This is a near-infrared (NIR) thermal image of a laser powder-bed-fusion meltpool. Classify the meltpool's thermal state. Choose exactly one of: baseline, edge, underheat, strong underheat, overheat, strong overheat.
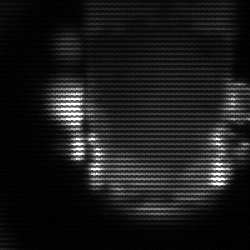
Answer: baseline